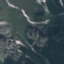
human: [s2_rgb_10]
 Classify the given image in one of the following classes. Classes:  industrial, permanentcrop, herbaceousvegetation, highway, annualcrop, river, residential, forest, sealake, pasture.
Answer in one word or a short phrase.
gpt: HerbaceousVegetation